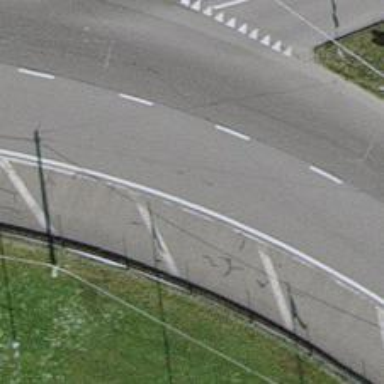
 featuring roundabout. The presence of trolley wires indicates electric trolleybuses operating in the area."